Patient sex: F
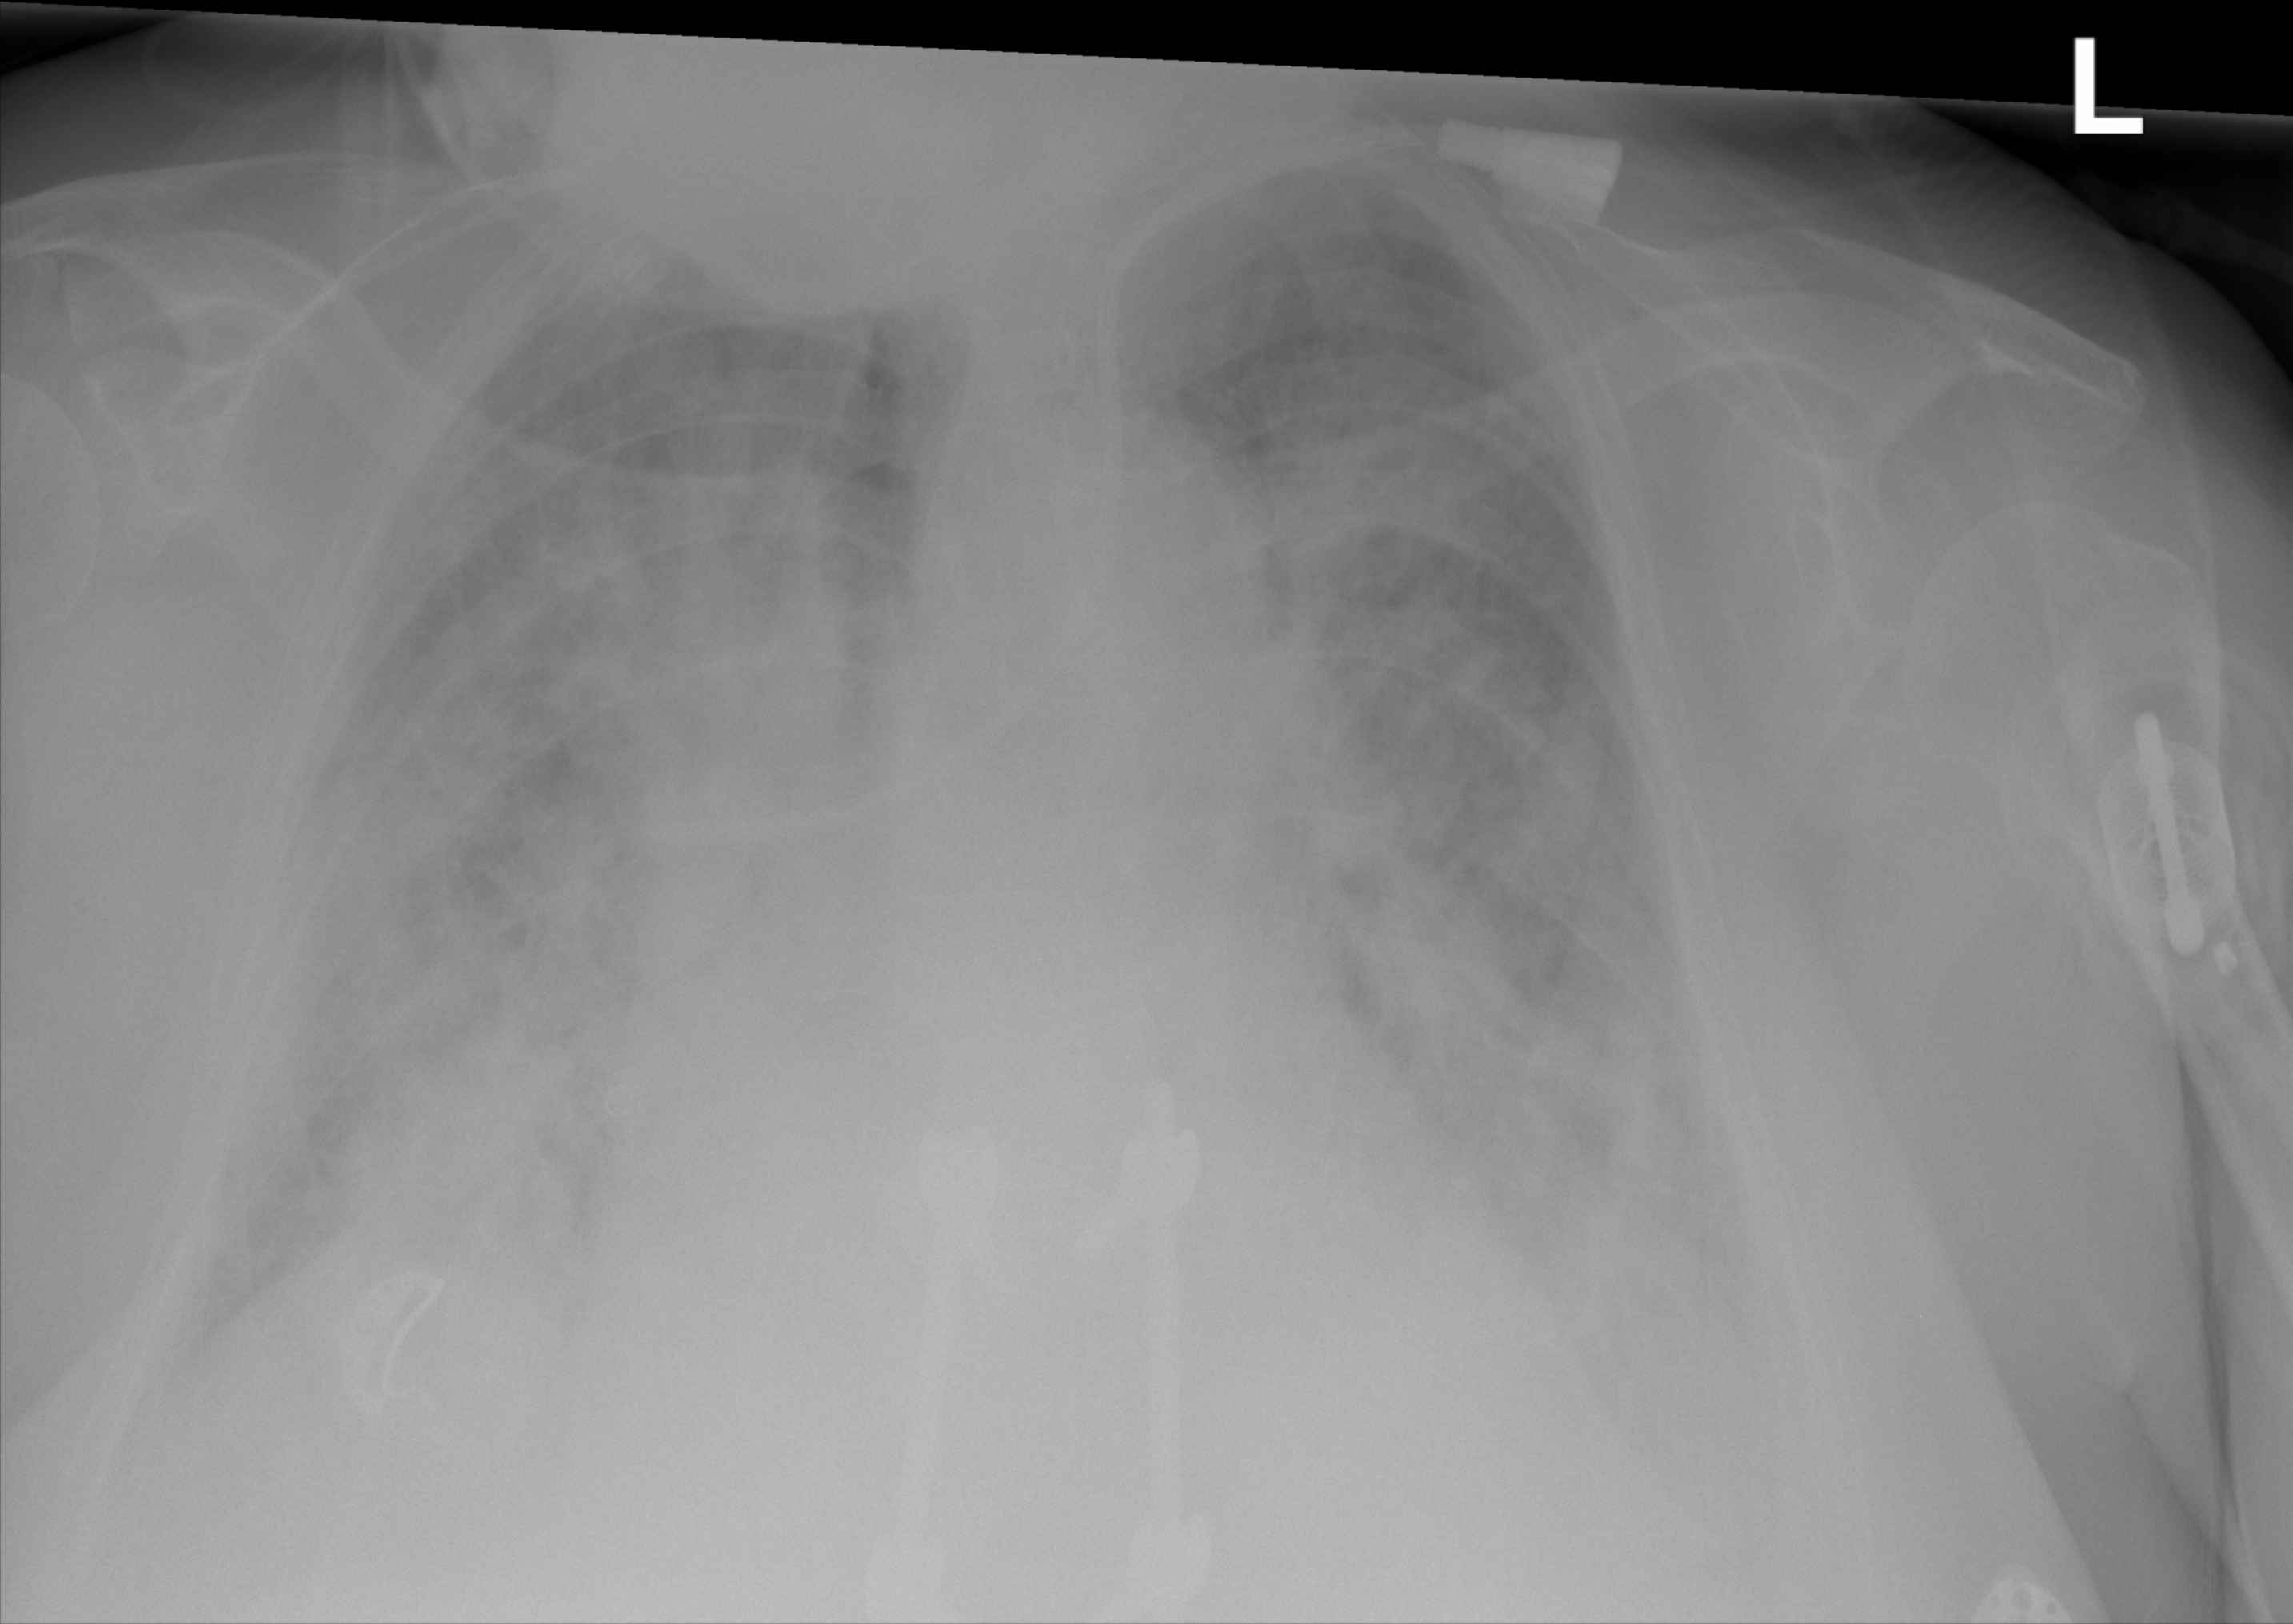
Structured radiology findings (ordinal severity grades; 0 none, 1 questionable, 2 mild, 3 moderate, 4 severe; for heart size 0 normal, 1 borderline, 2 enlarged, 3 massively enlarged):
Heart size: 2
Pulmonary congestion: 4
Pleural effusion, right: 2
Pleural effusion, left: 2
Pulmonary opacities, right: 3
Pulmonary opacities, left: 3
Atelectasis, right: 2
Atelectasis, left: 2